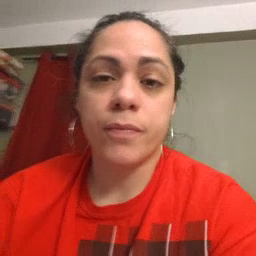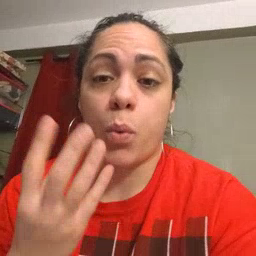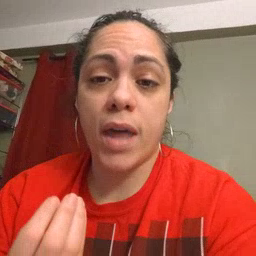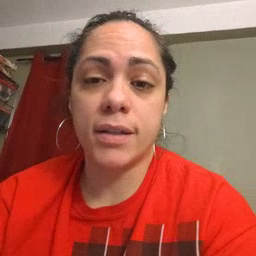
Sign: wet